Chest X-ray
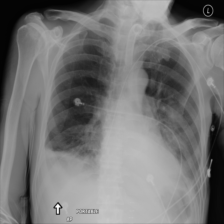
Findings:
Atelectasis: positive
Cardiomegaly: negative
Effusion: positive
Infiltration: negative
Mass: negative
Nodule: negative
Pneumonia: negative
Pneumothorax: negative
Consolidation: negative
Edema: negative
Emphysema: negative
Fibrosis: negative
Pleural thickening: negative
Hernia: negative